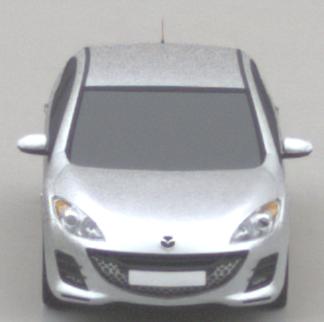
Make: Mazda
Model: 3 1.6
Detailed model: 3 (BL)
Model produced from: 2009/05
Model produced until: 2010/12
Doors: 5
Color: white
Road condition: wet road
Daytime: midday
Contrast: low contrast